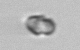
Label: Heterocapsa_rotundata